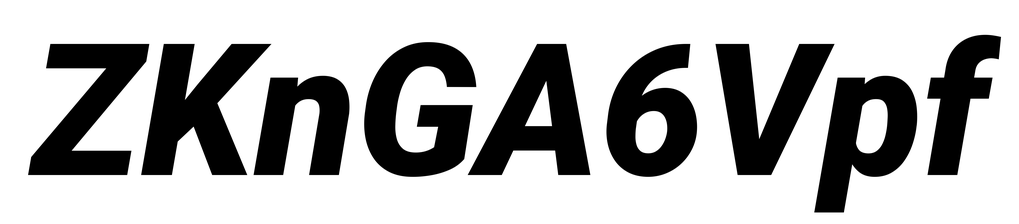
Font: Roboto-Italic_Black_Italic